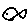
Label: fish